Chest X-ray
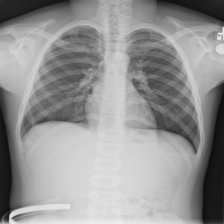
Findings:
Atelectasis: negative
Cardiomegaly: negative
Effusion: negative
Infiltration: negative
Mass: negative
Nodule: negative
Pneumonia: negative
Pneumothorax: negative
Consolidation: negative
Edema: negative
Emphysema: negative
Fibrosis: negative
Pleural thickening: negative
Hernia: negative